Question: I'm implementing a visual design for an app, and it turns out that the Galaxy S4 misaligns the actionbar home icon, as demonstrated in the screenshot:

The screenshots were taken using the exact same APK file on both devices. The purple guideline sits at 16dp from the left, and it is quite important to the rest of the screen layout. The S4 adds another 8dp or so. This extra margin makes the home icon really look out of place.
I've tried a bunch of other Samsung phones at different resolutions/densities (Galaxy S3, Galaxy S4 Mini, Galaxy Ace) and these all align the icon correctly at 16dp.
I'd chalk it up to Android fragmentation and move on, but the marketshare of the Galaxy S4 is so big that I can't really ignore the issue. Has anyone else encountered this, and found a fix?
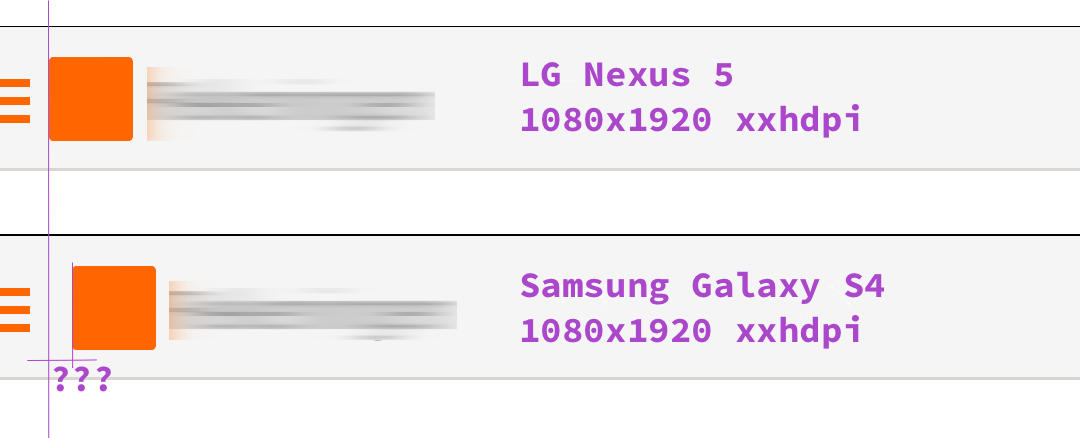
Answer: This code is pretty self-explanatory. It first checks if the current device is a Samsung Galaxy S4 model, based on the <URL> 'offset' parameter. It also checks if a Custom 'View' is displayed, and shifts that as well. The only change is to the 'View's' 'x' coordinates, so it should work with any theme or style.
'''
private static final String SAMSUNG = "SAMSUNG";
private static final String[] S4_MODELS = {
"GT-I9506", "GT-I9505G", "SGH-I337", "SGH-M919",
"SCH-I545", "SPH-L720", "SCH-R970", "GT-I9508",
"SCH-I959", "GT-I9502", "SGH-N045", "SGH-I337M",
"SGH-M919V", "SCH-R970X", "SCH-R970C"
};
private void adjustGalaxyS4(int offset)
{
if (isGalaxyS4())
shiftHomeView(offset);
}
private boolean isGalaxyS4()
{
String manufacturer = Build.MANUFACTURER.toUpperCase();
String model = Build.MODEL.toUpperCase();
if (SAMSUNG.equals(manufacturer) && !TextUtils.isEmpty(model))
{
for (String m : S4_MODELS)
if (model.contains(m))
return true;
}
return false;
}
private void shiftHomeView(float offset)
{
try
{
View grandParentView = (View) ((View) findViewById(android.R.id.home).getParent()).getParent();
View upView = ((ViewGroup) ((ViewGroup) grandParentView).getChildAt(0)).getChildAt(0);
grandParentView.setX(grandParentView.getX() - offset);
upView.setX(upView.getX() + offset);
if ((getActionBar().getDisplayOptions() & ActionBar.DISPLAY_SHOW_CUSTOM) != 0)
getActionBar().getCustomView().setX(getActionBar().getCustomView().getX() - offset);
}
catch (Exception e)
{
// Fail silently
}
}
'''